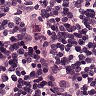
Metastatic tissue present: no